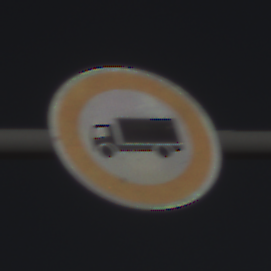
Verkehrszeichen: VerbotFuerKraftfahrzeugeUeberDreiKommaFuenfTonnen
Umgebung: Outdoor, RoadRail
Tageszeit: SunriseSunset
Wetter: PartlyCloudy
Licht: Natural
Jahreszeit: NotSpecified
Kontrast: HighContrast